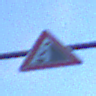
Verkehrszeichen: SteinschlagRechts
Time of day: Dawn
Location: Outdoor (Urban)
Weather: PartlyCloudy
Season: NotSpecified
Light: Natural